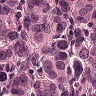
Metastatic tissue present: yes